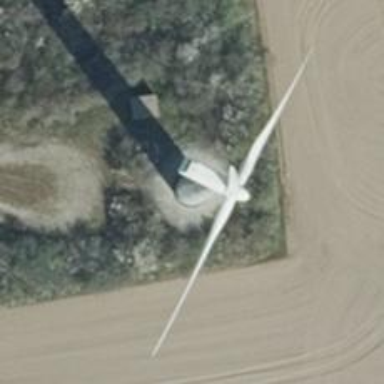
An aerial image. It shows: Wind generator is in the picture.